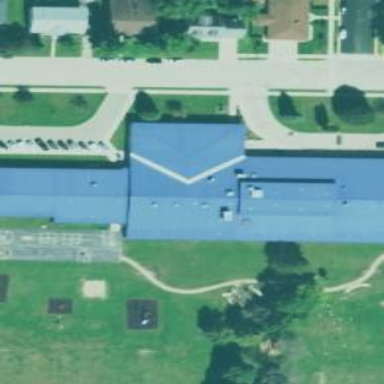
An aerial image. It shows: School building.